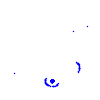
Particle: electron